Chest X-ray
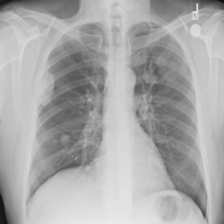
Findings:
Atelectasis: negative
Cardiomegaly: negative
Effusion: negative
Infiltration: negative
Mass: positive
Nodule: negative
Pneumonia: negative
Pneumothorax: negative
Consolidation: negative
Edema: negative
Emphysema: negative
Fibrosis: negative
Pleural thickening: negative
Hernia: negative